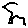
Label: bird